Question: 2 arrays with different length
'''
$status = array(
array("up","down","down","up"),
array("down","up","up","down"));
$room = array("RM101", "RM102","RM103","RM104","RM105", "RM106","RM107","RM108");
'''
How can we have 2 columns, Top headers as '$room' array and row as '$status'.
The table should look like this:

Please help me to solve this problem, I am new to PHP programming.
Please see the coding below which I did try.
'''
<?PHP
function room(){
$n = 0;
$rooms = array("RM101","RM102","RM103","RM104","RM105","RM106","RM107","RM108");
{
if ($n % 24 == 0) {
echo '<tr><td>'.$rooms[$m].'</td>';
}
else
{
echo '<td>'.$rooms[$m].'</td>';
}
$n++;
}
}
function status(){
$c=0;
$nodes = array('http://x.x.xx.xx/rpFirstPageStatistics.html','http://x.x.xx.xx/rpFirstPageStatistics.html');
$node_count = count($nodes);
$curl_arr = array();
$master = curl_multi_init();
for($i = 0; $i < $node_count; $i++)
{
$Username = "xxx";
$Password = "xxx";
$url =$nodes[$i];
$curl_arr[$i] = curl_init($url);
curl_setopt($curl_arr[$i], CURLOPT_RETURNTRANSFER, true);
curl_setopt($curl_arr[$i], CURLOPT_USERPWD, "$Username:$Password");
curl_multi_add_handle($master, $curl_arr[$i]);
}
do {
curl_multi_exec($master,$running);
} while($running > 0);
for($i = 0; $i < $node_count; $i++)
{
$results = curl_multi_getcontent ( $curl_arr[$i] );
preg_match_all('~<\/td><TD width="65">(.*?)<\/td>~s', $results, $status);
foreach ($status as $value => $values){
}
foreach (array_slice($values,2) as $x=>$x_value){
if ($c % 24 == 0) {
echo '<tr><td>'.$x_value.'</td>';
}else {
echo '<td>'.$x_value.'</td>';
}
$c++;
}
}
}
?>
'''
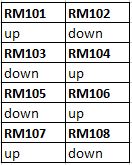
Answer: There are <URL> to help you with pretty much all of this.
You can join the subarrays in '$status' together into one array with 8 items using <URL>.
Assuming that the '$status' array contains, in total, the same number of items as the '$room' array, you can then combine them into a list with the rooms as the keys and the statuses as the values with <URL>. Then you have an array like this:
'''
["RM101" => "up", "RM102" => "down", "RM103" => "down", ...]
'''
To split it into rows with two columns, use <URL> with the '$preserve_keys' flag set to true.
'''
[["RM101" => "up", "RM102" => "down"], ["RM103" => "down", ...], ...]
'''
Now the array is broadly in the structure you want, it's just a case of looping over the rows and outputting HTML. In each block we can use <URL> to join the array together into a string.
Putting it all together you get
'''
$status = array(
array("up","down","down","up"),
array("down","up","up","down"));
$room = array("RM101", "RM102","RM103","RM104","RM105", "RM106","RM107","RM108");
echo "<table>";
foreach (array_chunk(array_combine($room, array_merge(...$status)), 2, true)
as $block) {
echo "<tr><th>" . implode("</th><th>", array_keys($row)) . "</th></tr>";
echo "<tr><td>" . implode("</td><td>", array_values($row)) . "</td></tr>";
}
echo "</table>";
'''